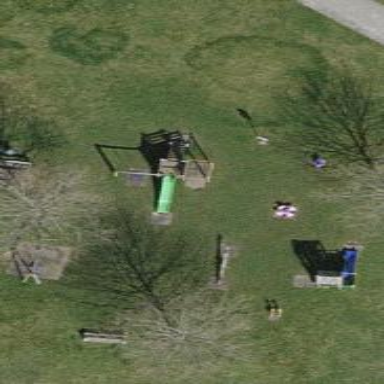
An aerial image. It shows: Playground area for leisure land.